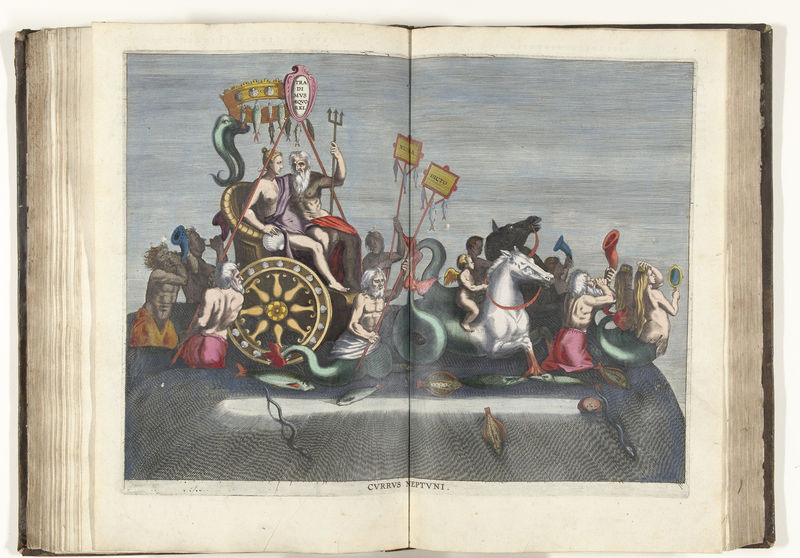
Titel: Triomfwagen van Neptunus
Standort: Amsterdam
Institution: Rijksmuseum
Schlagwörter: himmel, mann, wasser, menschen, frau, zeichen, bart, horn, spiegel, sonne, krone, pferd, pferde, engel, putte, sitz, fahnen, zug, kutsche, speichen, rad, wagen, thron, muskeln, inschrift, schild, buch, torso, druck, seite, meerjungfrauen, nixe, nixen, asiatisch, schlange, trohn, buchseite, wappen, fisch, seiten, fabelwesen, hörner, putten, buchseiten, fische, flosse, aal, doppelseite, indisch, neptun, dreizack, triton, sirenen, nereide, meermenschen, neptin, nix3en, see#meer, nepton